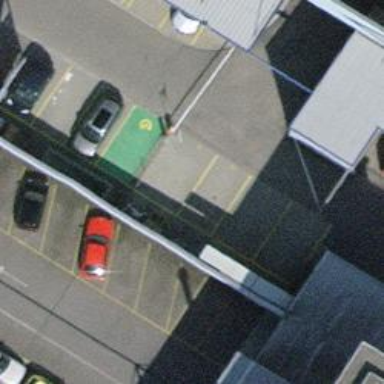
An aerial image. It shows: Charging station.